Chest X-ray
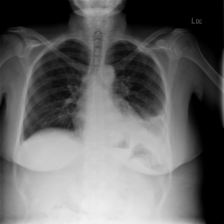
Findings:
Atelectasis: negative
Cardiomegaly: negative
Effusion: negative
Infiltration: negative
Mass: negative
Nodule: negative
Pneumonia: negative
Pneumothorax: negative
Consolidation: negative
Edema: negative
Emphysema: negative
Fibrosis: negative
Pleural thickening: negative
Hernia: negative